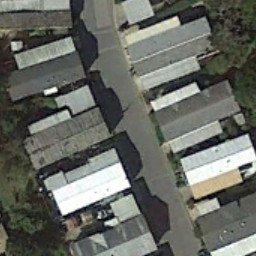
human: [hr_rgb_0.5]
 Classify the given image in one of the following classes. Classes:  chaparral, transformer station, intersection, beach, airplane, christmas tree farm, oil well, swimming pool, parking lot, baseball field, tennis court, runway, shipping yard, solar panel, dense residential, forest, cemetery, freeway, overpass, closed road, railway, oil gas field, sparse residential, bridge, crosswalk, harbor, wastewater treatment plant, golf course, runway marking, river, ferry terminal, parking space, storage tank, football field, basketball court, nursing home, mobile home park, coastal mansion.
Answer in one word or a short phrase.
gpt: mobile home park